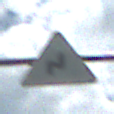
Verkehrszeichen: DoppelkurveRechts
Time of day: Midday
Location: Outdoor (Nature)
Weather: PartlyCloudy
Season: NotSpecified
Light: Natural